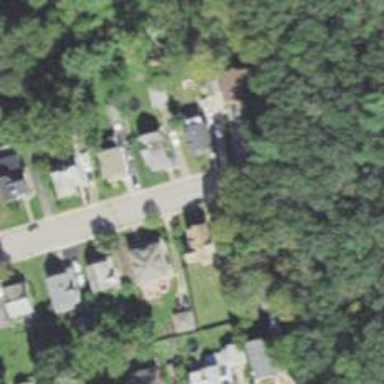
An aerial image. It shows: Residential driveway designated as service road.